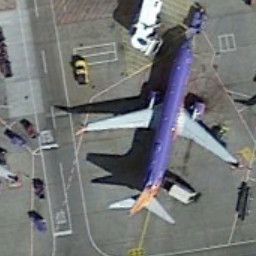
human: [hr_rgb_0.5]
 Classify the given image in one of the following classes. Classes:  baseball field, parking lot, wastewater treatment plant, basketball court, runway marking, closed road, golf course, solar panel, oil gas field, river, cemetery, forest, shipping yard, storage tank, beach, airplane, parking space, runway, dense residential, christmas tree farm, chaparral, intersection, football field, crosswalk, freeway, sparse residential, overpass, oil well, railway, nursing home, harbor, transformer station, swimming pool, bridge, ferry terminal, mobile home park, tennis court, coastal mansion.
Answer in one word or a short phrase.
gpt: airplane